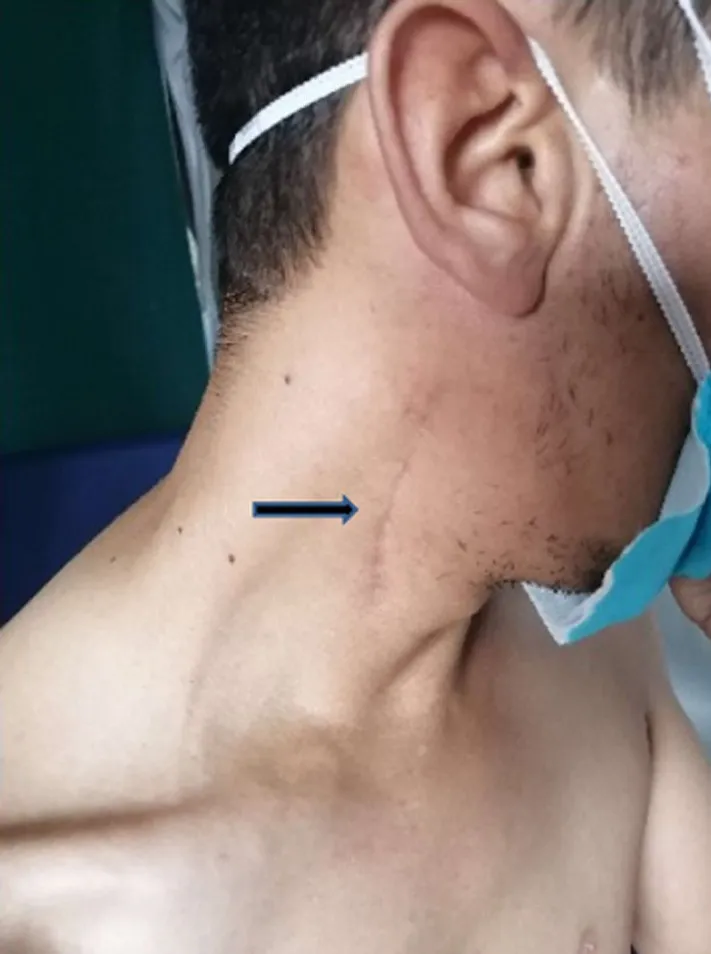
anterolateral scar on the right side of the neck.
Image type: medical_photograph (other_medical_photograph)